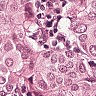
Metastatic tissue present: yes